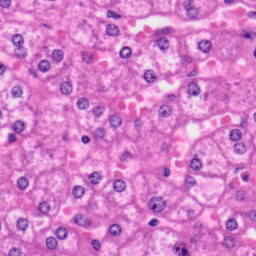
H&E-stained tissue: Liver